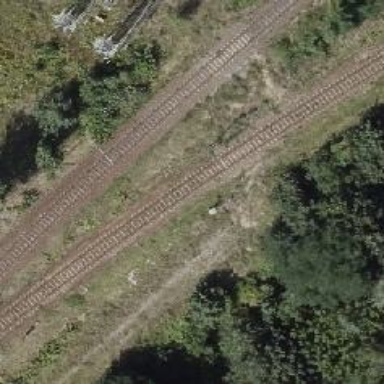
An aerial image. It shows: Full barrier level crossing on railway.